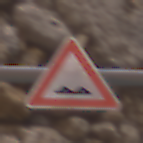
Verkehrszeichen: UnebeneFahrbahn
Umgebung: Outdoor, Urban
Tageszeit: Midday
Wetter: PartlyCloudy
Licht: Natural
Jahreszeit: NotSpecified
Kontrast: MediumContrast